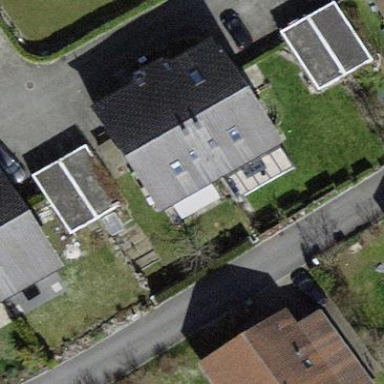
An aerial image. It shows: Building with tile roof.